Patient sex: F
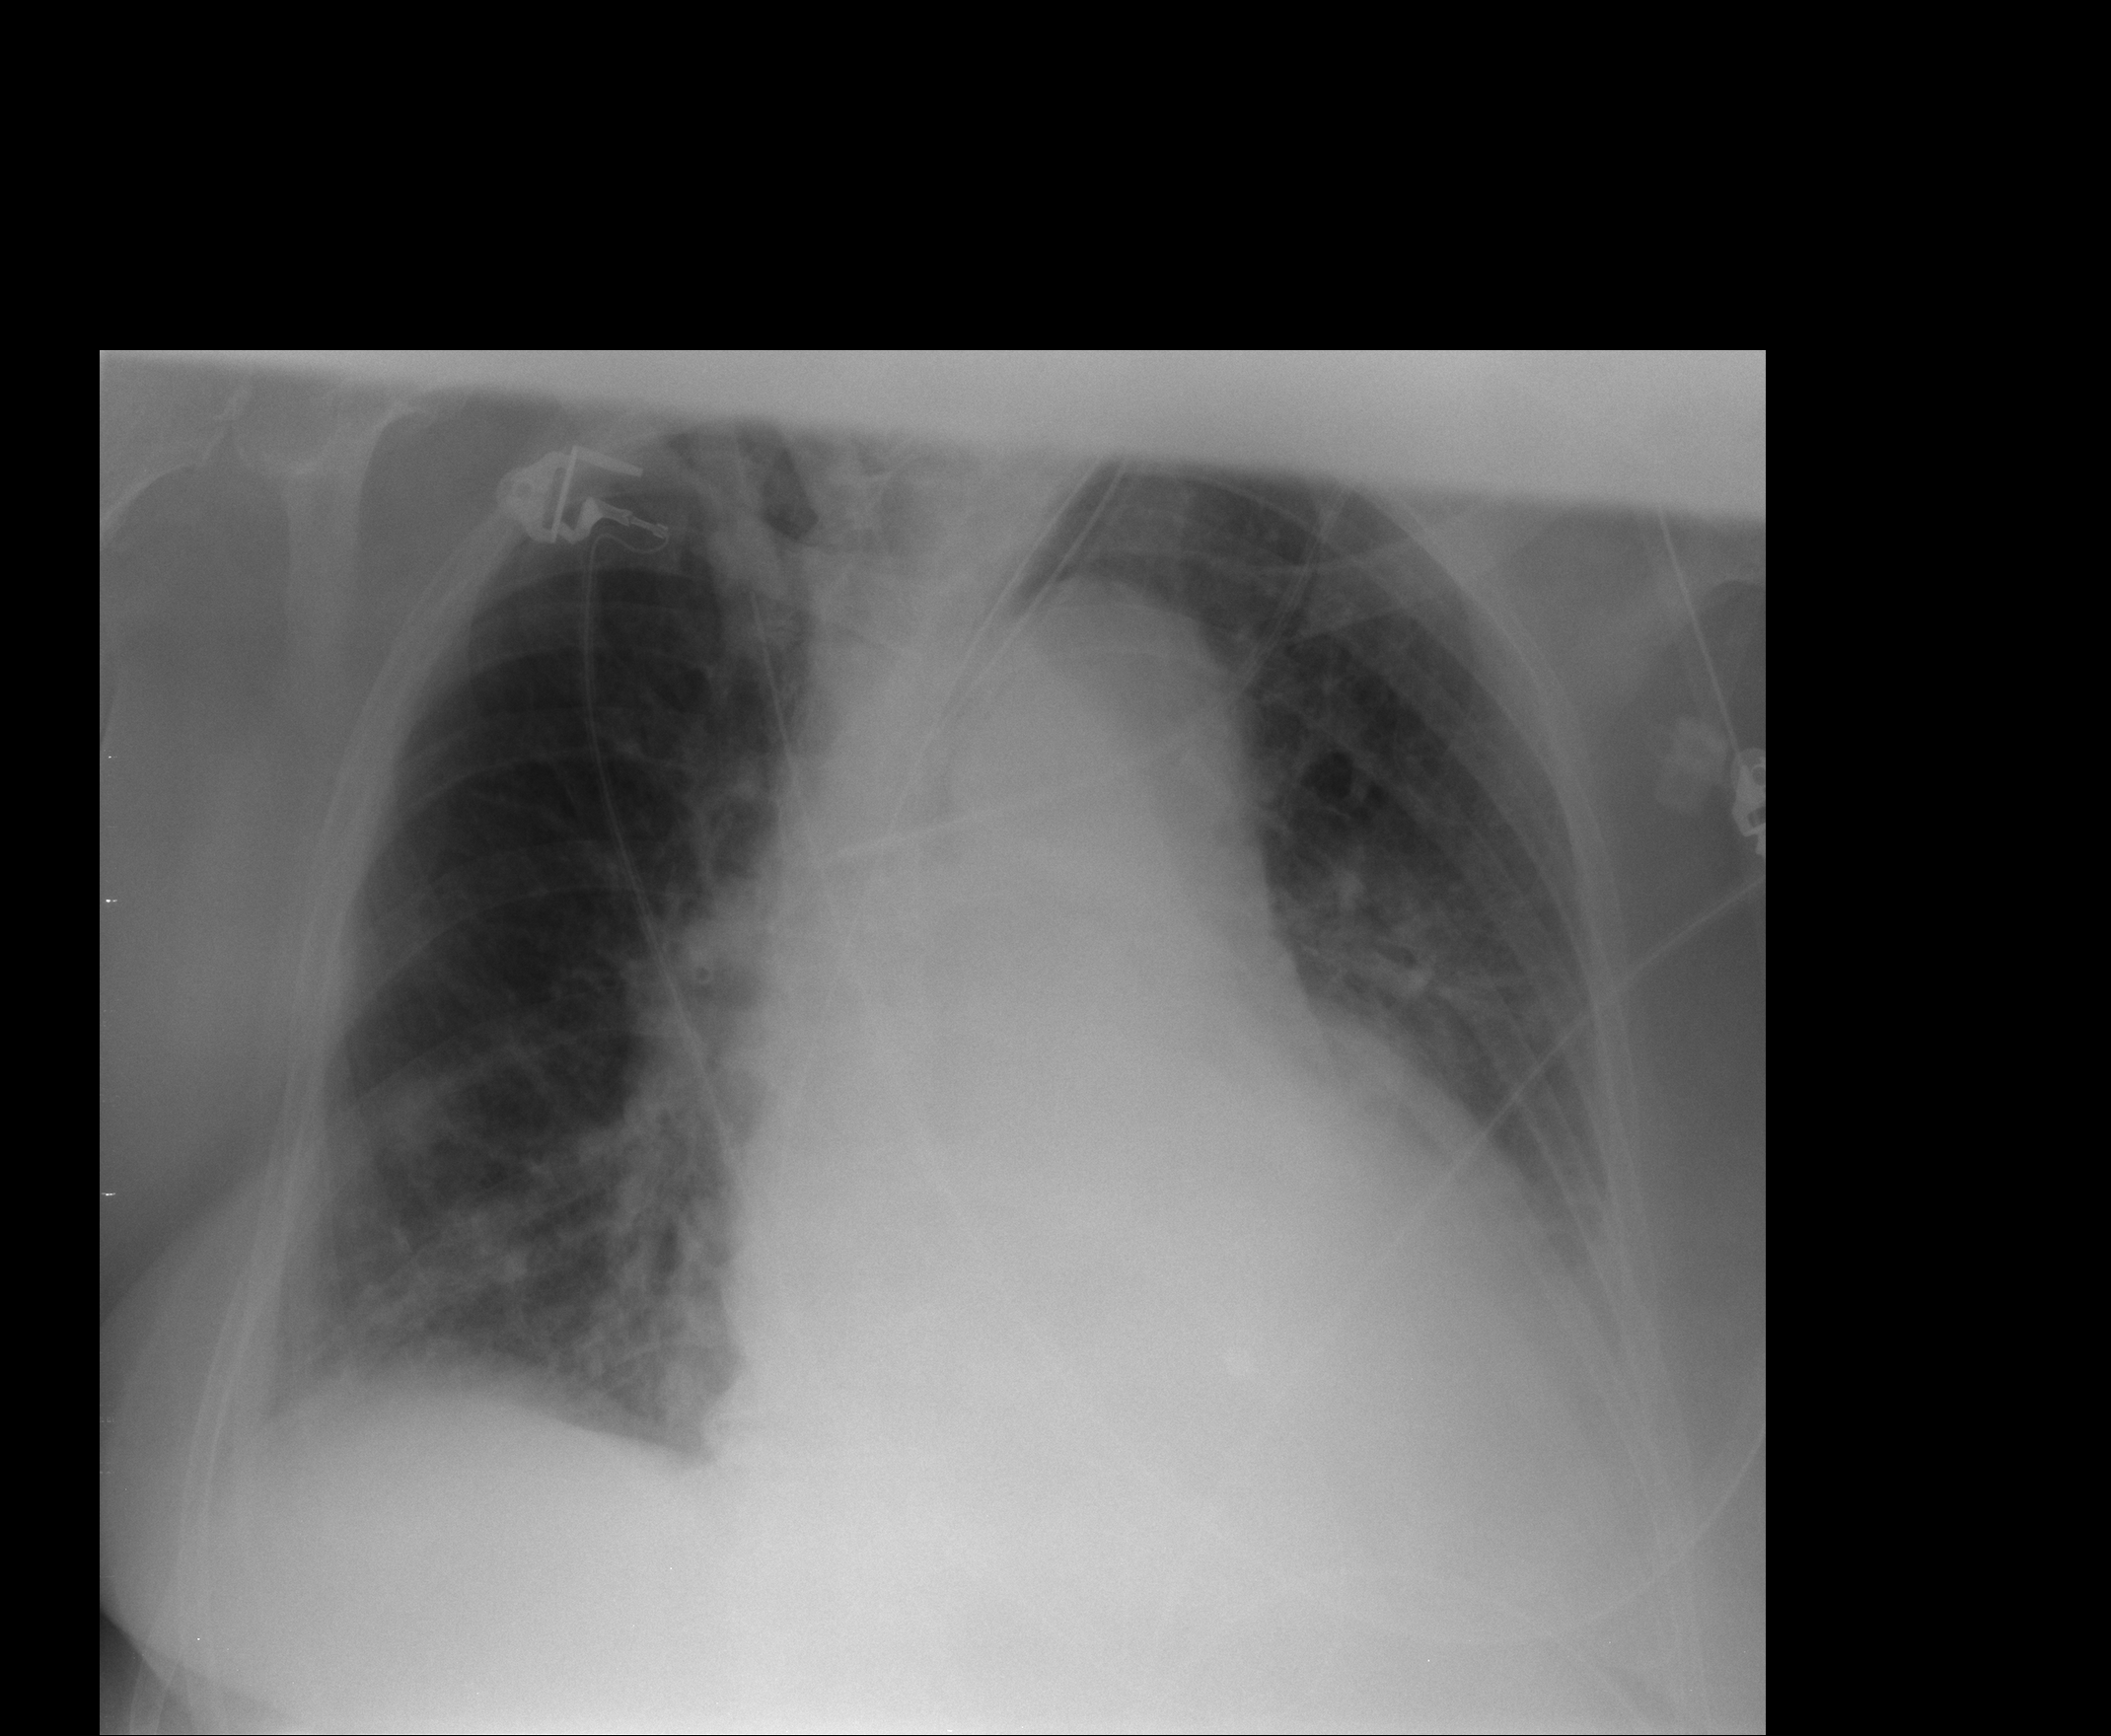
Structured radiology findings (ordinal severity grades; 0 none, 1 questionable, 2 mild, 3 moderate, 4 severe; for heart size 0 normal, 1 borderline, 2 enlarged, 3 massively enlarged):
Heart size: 2
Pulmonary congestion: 2
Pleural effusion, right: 0
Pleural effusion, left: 1
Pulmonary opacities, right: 2
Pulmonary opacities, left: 1
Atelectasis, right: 0
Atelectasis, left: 1